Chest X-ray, PA view. Patient: 58 years old, sex F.
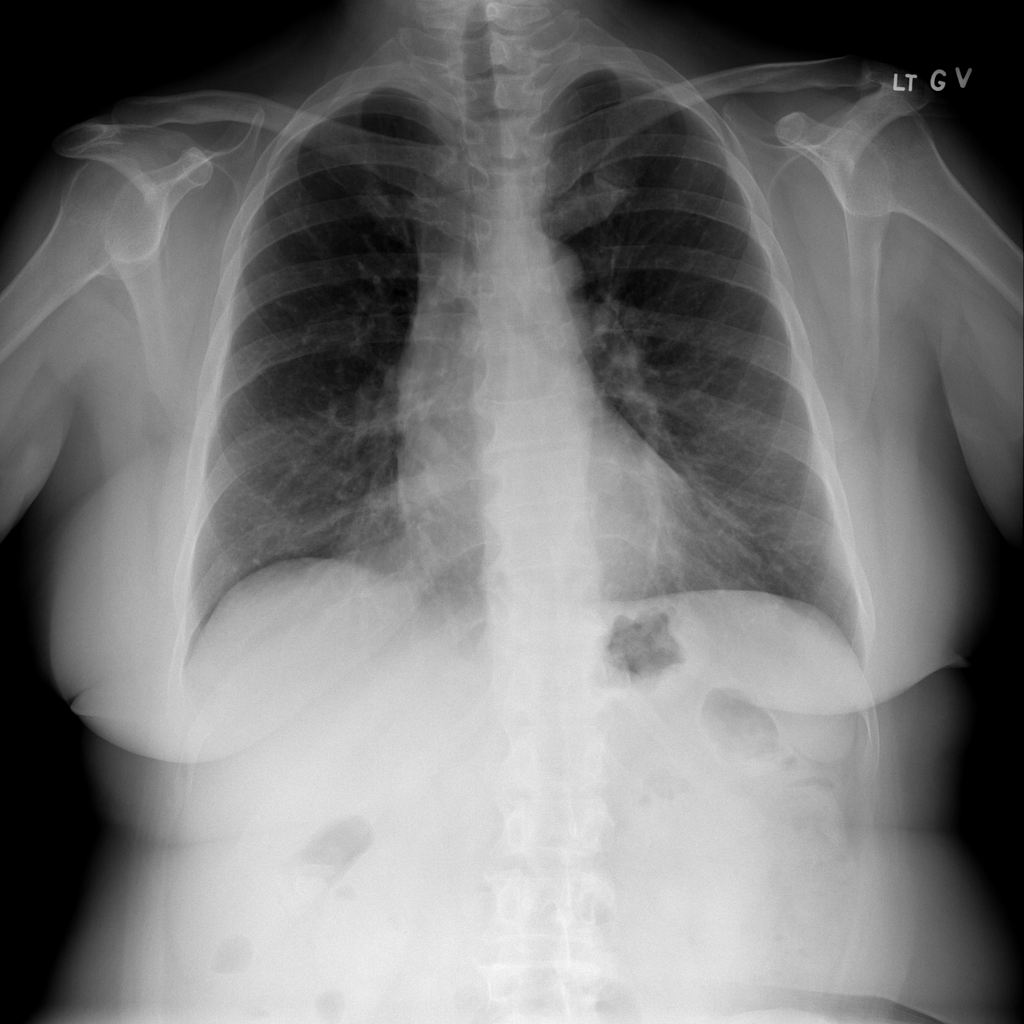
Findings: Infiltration